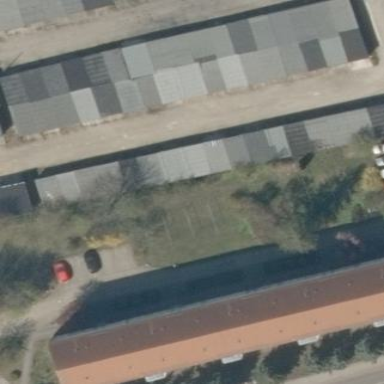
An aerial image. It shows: Group of garages.